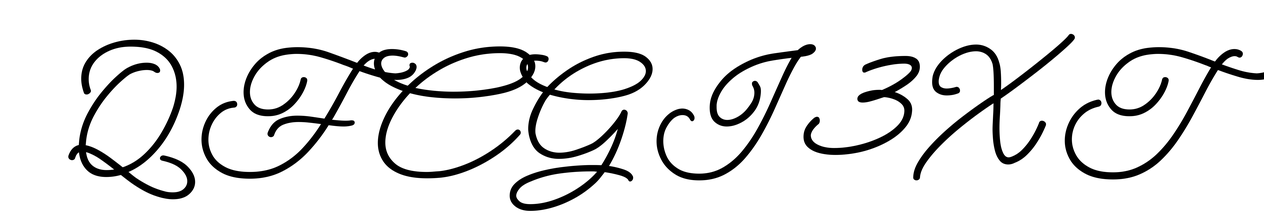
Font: MeowScript-Regular